五年级 · 组合几何学
一个用小正方体搭成的几何体, 下面是它的两个不同方向看到的形状, 要符合这两个条件, 最少需要摆( )块, 最多能摆( )块, 共有( 种摆法。

上面

正面
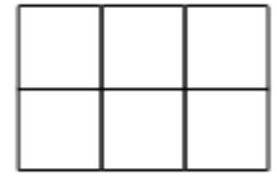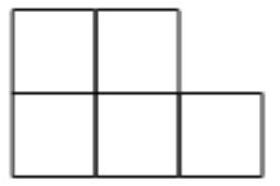
答案: 解$8 \quad 10 \quad 9$
【分析】下层是并排 2 行, 每行 3 个小正方体; 上层右边一列是 1 层, 左边两列都是 2 两层: (1)左边两列上层都是 1 个小正方体，有 4 种排列方法; (2)左边两列上层有 3 个小正方体, 有 4 种不同的排列方法; (3)左边两列上层 4 个小正方体只有 1 种排列方法，把以上 3 种情况加起来就是一共有的排列方法。

【详解】根据题干分析可得：最少有 $6+2=8 （ 个 ） ，$ 最多是： $6+4=10$ (个），一共有 $4+4+1=9$ （种）摆法。

答: 最少需要摆 8 块, 最多能摆 10 块, 共有 9 种摆法。

【点睛】注意当出现两个方向的平面图时, 搭成的立体图形的形状也是多样的, 需要认真思考, 防止有漏。